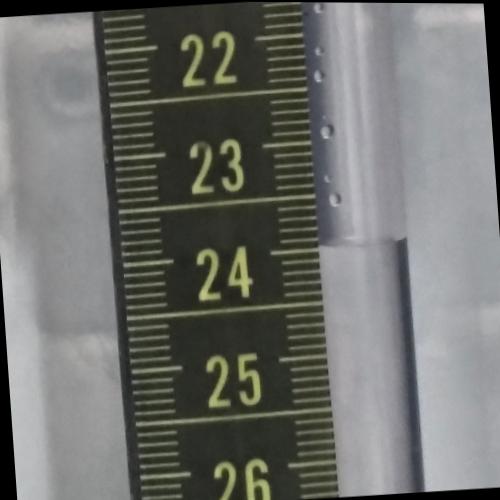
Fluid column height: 24.0 cm